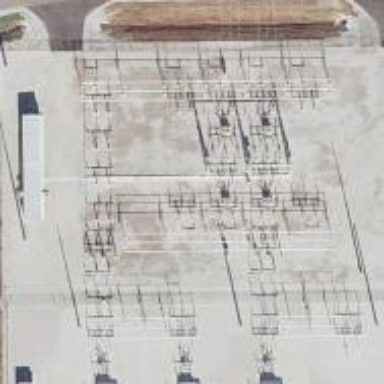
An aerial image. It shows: Switch used for power control.